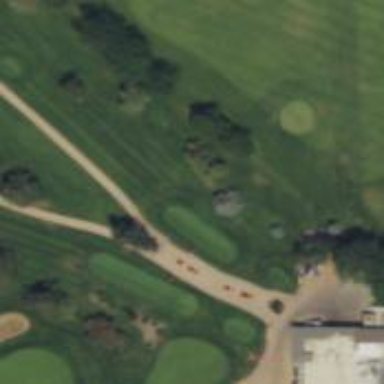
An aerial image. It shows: Path designated as golf cart path. It is specifically intended for golf carts.